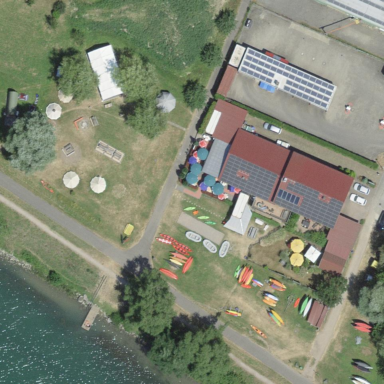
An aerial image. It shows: Camping site with tents set up.